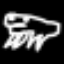
Label: frog